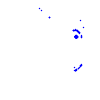
Particle: proton